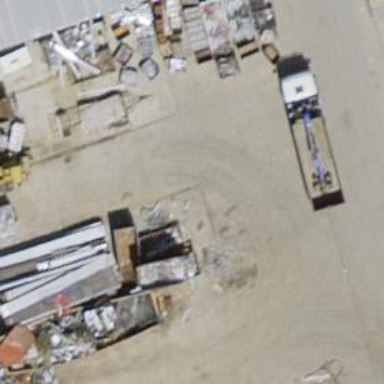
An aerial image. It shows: Recycling facility.